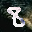
Label: 8